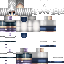
A male skeleton skin with pale skin, wearing blonde helmet dressed in a blue hoodie and black shorts, featuring a closed mouth.